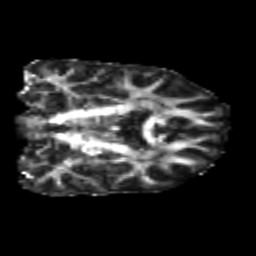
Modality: FA
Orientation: coronal
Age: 21
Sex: male
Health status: healthy
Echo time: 0.074 s